Interaction volume radius: 5 \u00c5
Interaction volume height: 30 \u00c5
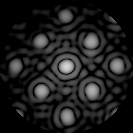
Disorder parameter: 0.1527